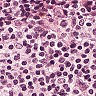
Metastatic tissue present: no